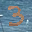
Label: 3